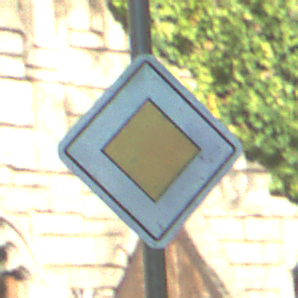
Verkehrszeichen: Vorfahrtsstrasse
Umgebung: Outdoor, Urban
Tageszeit: MorningAfternoon
Wetter: PartlyCloudy
Licht: Natural
Jahreszeit: NotSpecified
Kontrast: LowContrast